Field crop: tomato
Growth stage: 1
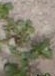
Species: portulaca